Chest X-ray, AP view. Patient: 43 years old, sex M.
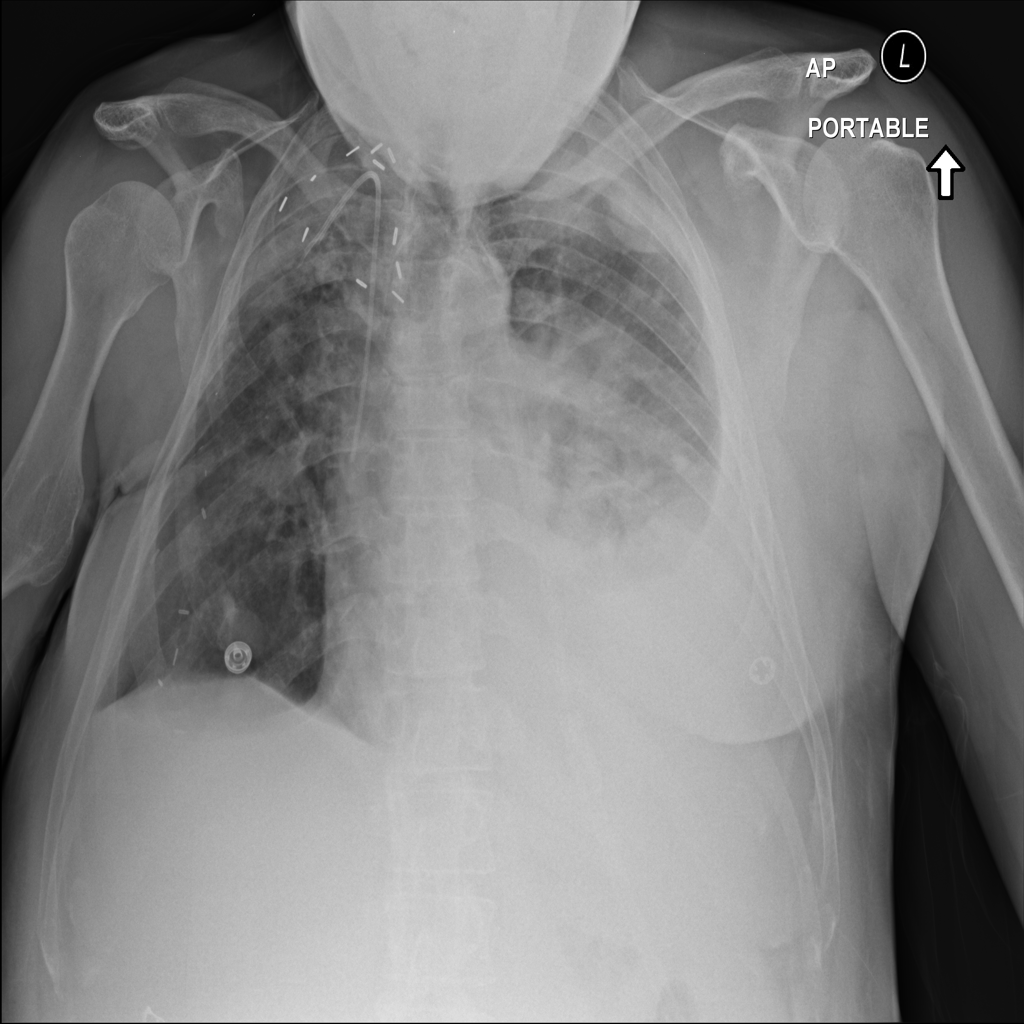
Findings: Infiltration, Mass, Nodule, Pleural_Thickening